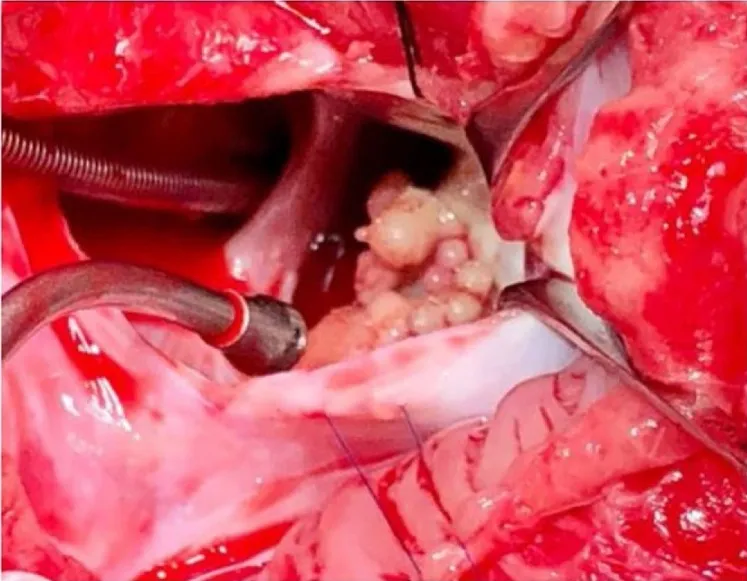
Left ventricle vegitation.
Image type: medical_photograph (other_medical_photograph)